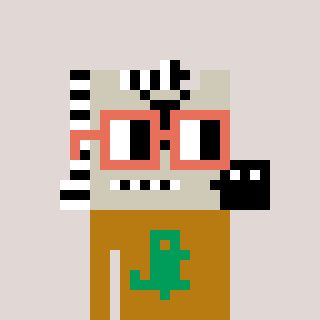
a pixel art character with square orange glasses, a zebra-shaped head and a gold-colored body on a warm background